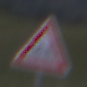
Verkehrszeichen: RadverkehrRechts
Umgebung: Outdoor, Nature
Tageszeit: SunriseSunset
Wetter: PartlyCloudy
Licht: Natural
Jahreszeit: NotSpecified
Kontrast: LowContrast